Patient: sex M, age 60
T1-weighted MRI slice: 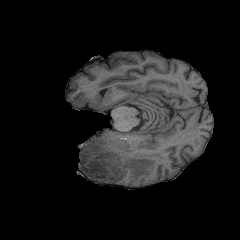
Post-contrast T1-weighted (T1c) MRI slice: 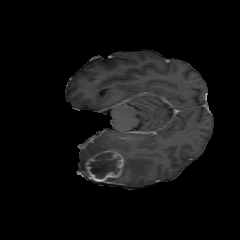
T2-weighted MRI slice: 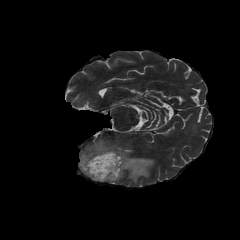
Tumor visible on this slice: yes
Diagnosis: Glioblastoma, IDH-wildtype
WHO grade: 4